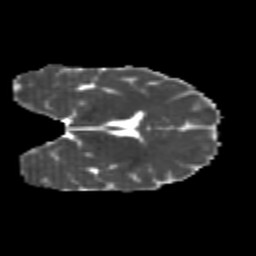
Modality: MD
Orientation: coronal
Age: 24
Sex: male
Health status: healthy
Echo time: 0.074 s